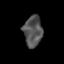
Tissue: skin
Cell type: Epithelial cells
Senescence score: 0.2301
Nuclear area (px): 558
Mean DAPI intensity: 84.02